Question: > This is an issue with I am trying to fix, maybe a bug in JRE please vote to reopen this question. It's very selfish approach to mark something off topic if you are not competent enough to understand some problem.
java version "1.7.0_45"
Java(TM) SE Runtime Environment (build 1.7.0_45-b18)
Java HotSpot(TM) 64-Bit Server VM (build 24.45-b08, mixed mode)
Following both version of codes produces the same crash.
Client machine call a Servlet deployed in Tomcat 7 using a Server Maching that is running on Windows Server 2003 64-bit, Using Oracle 10g database and Hibernate 3.0.
When I try to put load on Servlet for load testing I wrote following two methods that just creates a thread and call Synchronous method but without any stacktrace of log My Process in Eclipse termiates.
I don't know the reason of crash if I create 500 threads then it crashes at 487 and If I create 1000 threads then it crashes at 874. I don't know what the real reason is. I have configured a <URL> to detect long running Threads.
<URL>
I'll share all the updates here. Please give me a hint at least if you know that what could possibly be wrong.
** Both codes produces the same crash **
> Code 1:
'''
public class TokenTest {
static int count = 0;
public static void main(String[] args) {
try {
System.out.println("Start " + new Date());
final ApplicationServiceClient app = WSClient.getClient("http://192.168.1.15:81/az-server", ApplicationServiceClient.class);
final int max = 50;
ExecutorService executor = Executors.newFixedThreadPool(max);
for (int i = 1; i <= max; i++) {
executor.execute(new Runnable() {
public void run() {
try {
System.out.print(++count +",");
app.verifyToken("7056451004350030976"); //Network Synchronous Operation, calls a Servlet that is deployed in another Server Machine, Using Tomcat 7.0
} catch (Exception ex) {
ex.printStackTrace();
}
}
});
}
executor.shutdown();
while (!executor.isShutdown()) {
System.out.println("END " + new Date());
}
} catch (Exception ex) {
ex.printStackTrace();
}
}
}
'''
> Code 2:
'''
public class TokenTest {
static int count = 0;
public static void main(String[] args) {
try {
System.out.println(new Date());
final ApplicationServiceClient app = WSClient.getClient("http://192.168.1.15:81/az-server", ApplicationServiceClient.class);
final int max=250;
for (int i = 1; i <= max; i++) {
Thread t = new Thread() {
public void run() {
app.verifyToken("7056451004350030976");//Network Synchronous Operation
System.out.print(count++);
System.out.print(", ");
if (count >= max)
System.out.println("
" + new Date());
}
};
t.start();
}
} catch (Exception ex) {
ex.printStackTrace();
}
}
}
'''
Note:
The server is hosted on another Windows Server 2003 64-bit machine.
It just terminates my Java process in Eclipse and If I give value like 5000 then it stuck on 2800 something and nothing happens neither it terminates my process. Here is a console snapshot.

Thank to S.Yavari. He led to the right direction. After configuring <URL> on Tomcat and interrupting the Threads that 'Stuck Threads' I am able to generate load of 500K clients on server without any problem and Also giving a Sleep of '100 miliseconds' before starting new request.
Below is the code :
'''
public class StageOne {
final ApplicationServiceClient appClient = WSClient.getClient(Main.url, ApplicationServiceClient.class);
final SecureWebServiceClient secureClient = WSClient.getClient(Main.url, SecureWebServiceClient.class);
final static List<Long> times = new Vector<Long>();
String token = "";
public String authenticateClient() {
token = appClient.authenticateClient("az_y", "az", "0");
// System.out.println("Registration Response: " + token);
return token;
}
private void getDefaultDepartmentName() {
String deptname = appClient.getDefaultDepartmentName();
// System.out.println("Department: " + deptname);
}
private void getLocation() {
List<String> location = appClient.listLocation();
// System.out.println("Location: " + location);
}
private void registerClient_() {
secureClient.setToken(token);
String respon = secureClient.registerClient("Buddy AZ", "443", "njuy", "1");
// System.out.println(respon);
}
static int count = 0;
public static void main(String[] args) {
int pool = 500000;
final ExecutorService execotors = Executors.newFixedThreadPool(pool);
for (int i = 0; i < pool; i++) {
try {
Thread.sleep(100);
} catch (InterruptedException e) {
e.printStackTrace();
}
execotors.execute(new Runnable() {
@Override
public void run() {
long startTime = System.nanoTime();
StageOne one = new StageOne();
one.authenticateClient();
one.getDefaultDepartmentName();
one.getLocation();
one.registerClient_();
long EndTime = System.nanoTime();
// System.out.println("Time in Seconds ("+ (++count) +")" + TimeUnit.NANOSECONDS.toSeconds(EndTime - startTime));
times.add(TimeUnit.NANOSECONDS.toSeconds(EndTime - startTime));
}
});
}
execotors.shutdown();
while (!execotors.isShutdown()) {
try {
Thread.sleep(10);
} catch (Exception e) {
// TODO: handle exception
}
}
Collections.sort(times);
long sum = 0;
for (int i = 0; i < times.size(); i++) {
sum += times.get(i);
}
long result = sum / Math.max(1, times.size());
System.out.println("Min Response Time: " + times.get(0));
System.out.println("Average Response Time: " + result);
System.out.println("Max Response Time: " + times.get(times.size() - 1));
}
}
'''
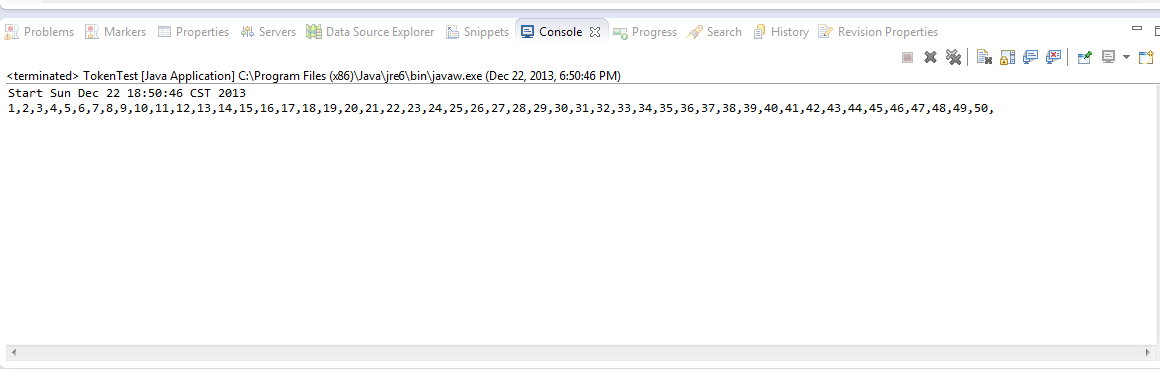
Answer: I think this is just a Threading problem. Use this code:
'''
public class Test2 {
public static final Object LOCK = new Object();
static int count = 0;
public static void main(String[] args) {
try {
System.out.println(new Date());
final ApplicationServiceClient app = WSClient.getClient("http://192.168.1.15:81/az-server", ApplicationServiceClient.class);
final int max=250;
for (int i = 1; i <= max; i++) {
Thread t = new Thread() {
public void run() {
synchronized (LOCK) {
app.verifyToken("7056451004350030976");
}
System.out.print(count++);
System.out.print(", ");
if (count >= max)
System.out.println("
" + new Date());
}
};
t.start();
}
} catch (Exception ex) {
ex.printStackTrace();
}
}
}
'''
This method ('verifyToken') must be thread safe, otherwise you will have so many problems using this method inside threads.